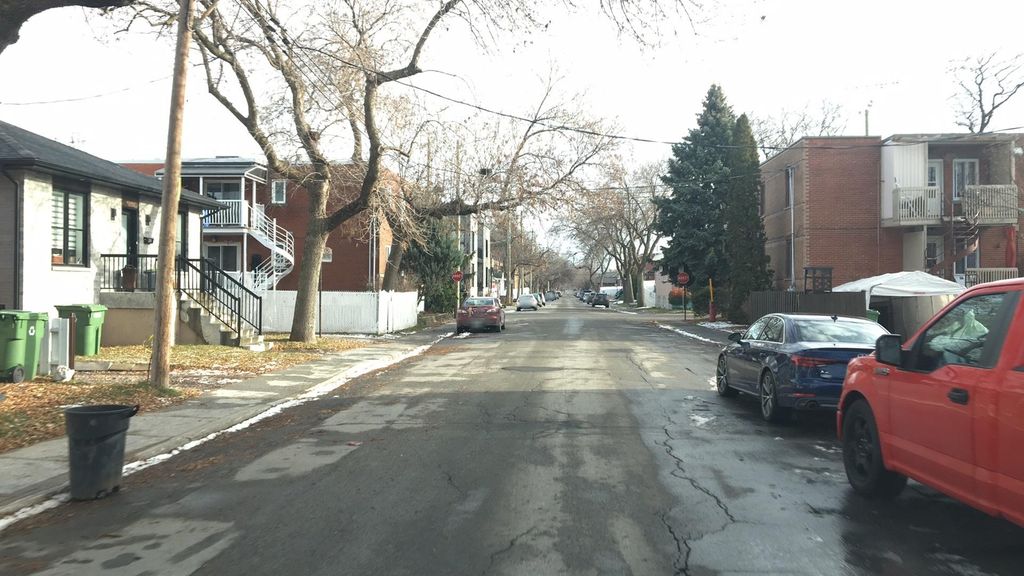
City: montreal